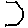
Label: hexagon